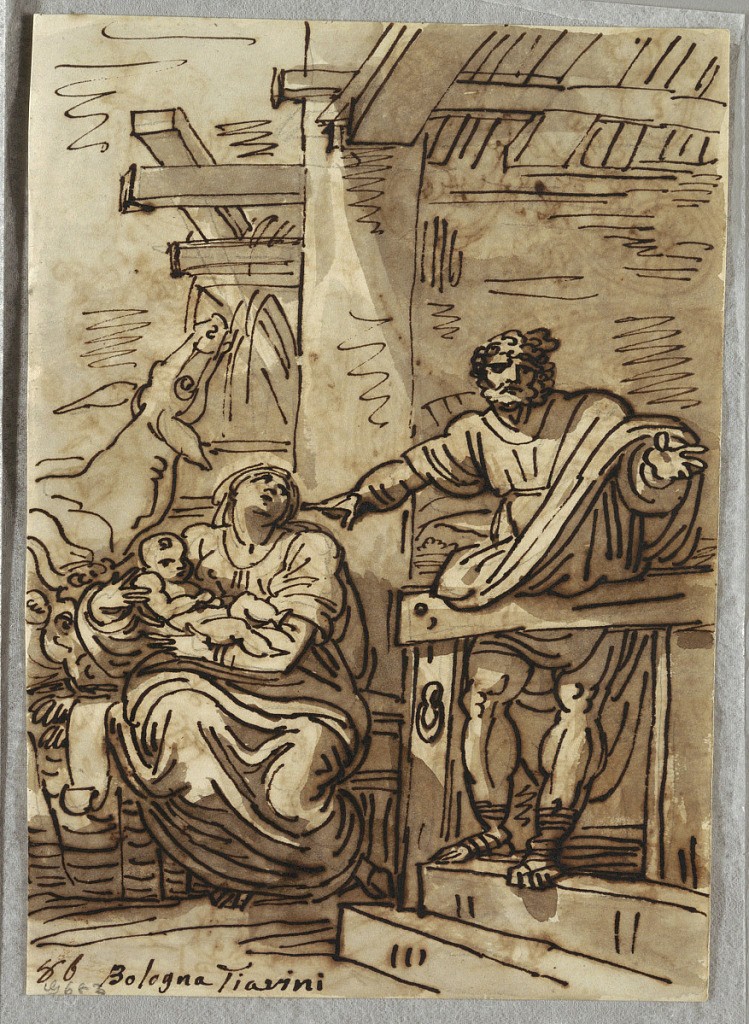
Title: The Nativity
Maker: Felice Giani, Italian, 1758–1823
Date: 1813–18
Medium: Pen and ink, brush and brown wash on paper
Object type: Drawing
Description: On verso: interior of chapel Bentivoglio, in San Giacomo in Bologna